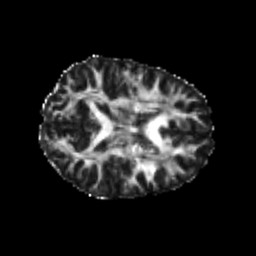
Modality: FA
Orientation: axial
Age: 24
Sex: female
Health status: healthy
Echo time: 0.074 s